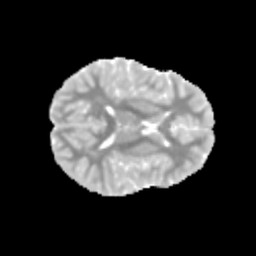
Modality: MD
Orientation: axial
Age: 10
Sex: male
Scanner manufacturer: siemens
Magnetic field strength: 3 T
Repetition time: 3.8 s
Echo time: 0.07 s